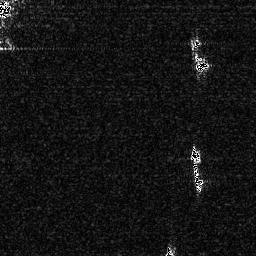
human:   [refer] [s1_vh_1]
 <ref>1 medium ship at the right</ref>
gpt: <box>[[73, 55, 79, 75, 0]]</box>